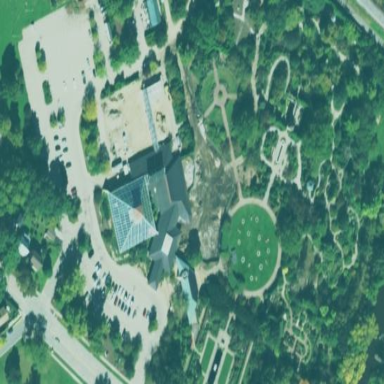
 popular attraction that is classified as leisure land."